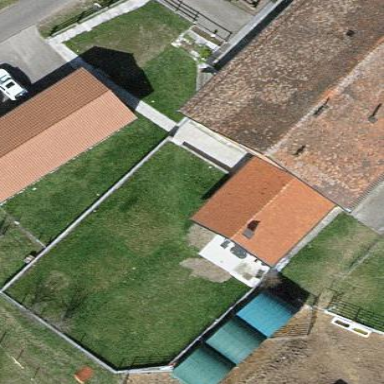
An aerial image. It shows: Simple and straightforward house.